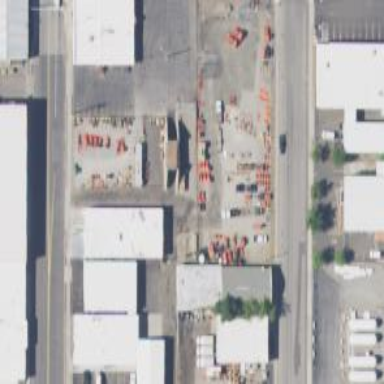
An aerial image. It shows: Alley classified as service road.